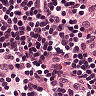
Metastatic tissue present: no